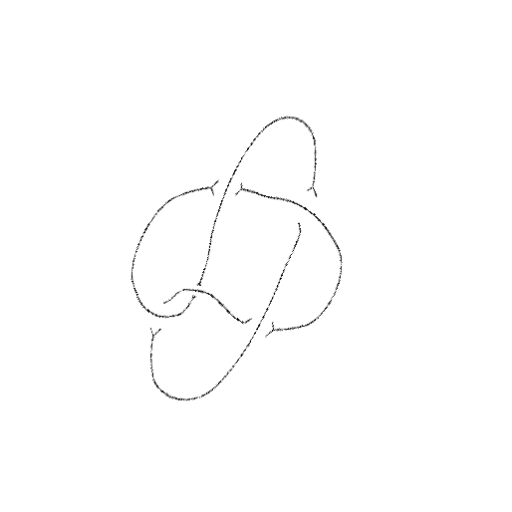
Crossing number: 5